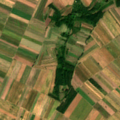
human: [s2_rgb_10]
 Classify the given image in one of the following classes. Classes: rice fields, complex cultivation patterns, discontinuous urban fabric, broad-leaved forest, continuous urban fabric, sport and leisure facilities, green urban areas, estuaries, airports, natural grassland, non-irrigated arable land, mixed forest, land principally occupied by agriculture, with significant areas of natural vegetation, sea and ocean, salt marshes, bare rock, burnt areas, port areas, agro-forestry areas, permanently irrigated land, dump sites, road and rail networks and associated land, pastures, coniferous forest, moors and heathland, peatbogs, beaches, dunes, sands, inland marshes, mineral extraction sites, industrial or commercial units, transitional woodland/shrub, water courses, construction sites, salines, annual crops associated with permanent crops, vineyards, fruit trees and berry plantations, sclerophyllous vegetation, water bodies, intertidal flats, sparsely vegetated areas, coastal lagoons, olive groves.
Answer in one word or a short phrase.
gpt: non-irrigated arable land, transitional woodland/shrub